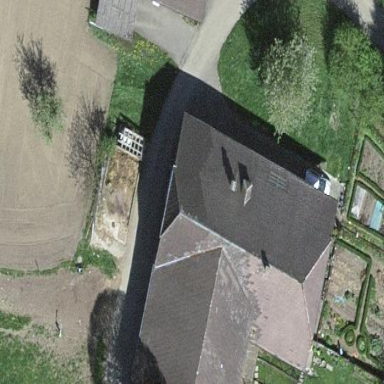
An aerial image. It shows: Farm building.